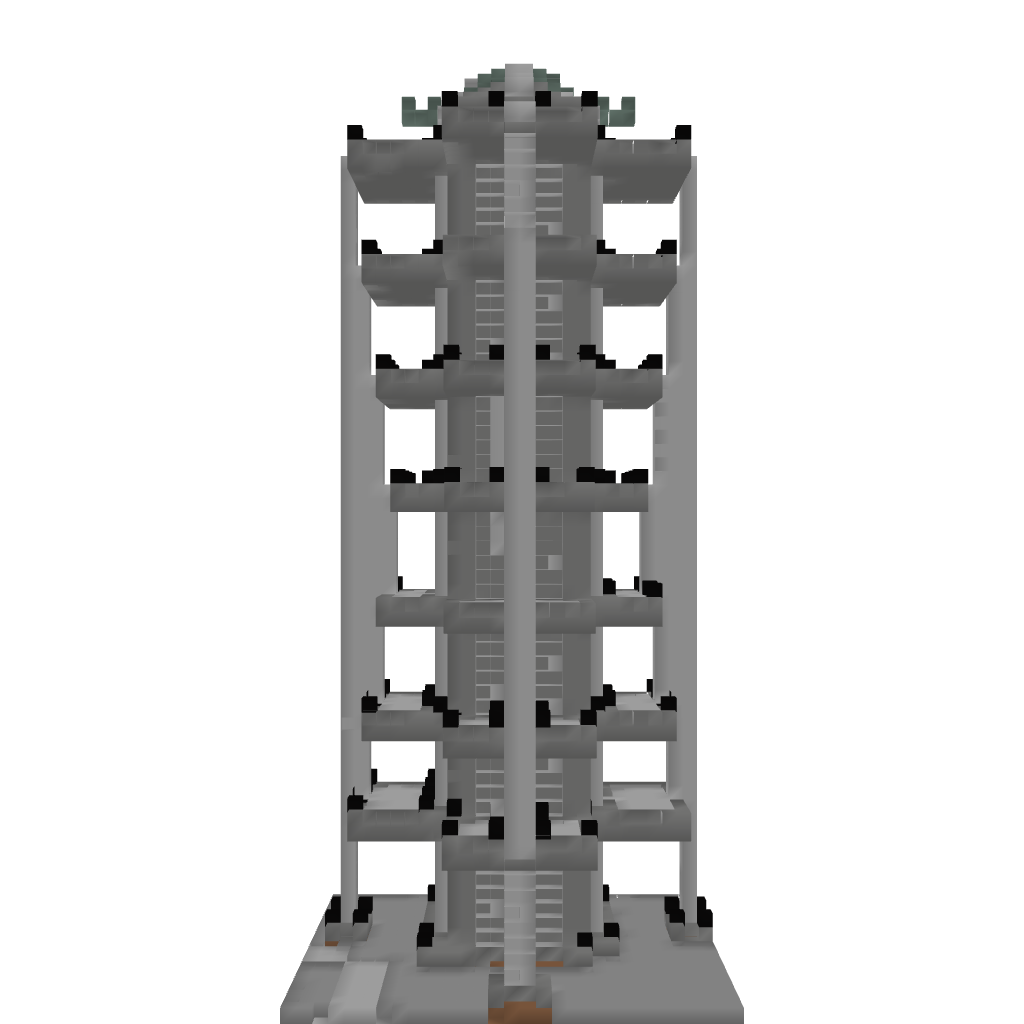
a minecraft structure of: Invader Tower